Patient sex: M
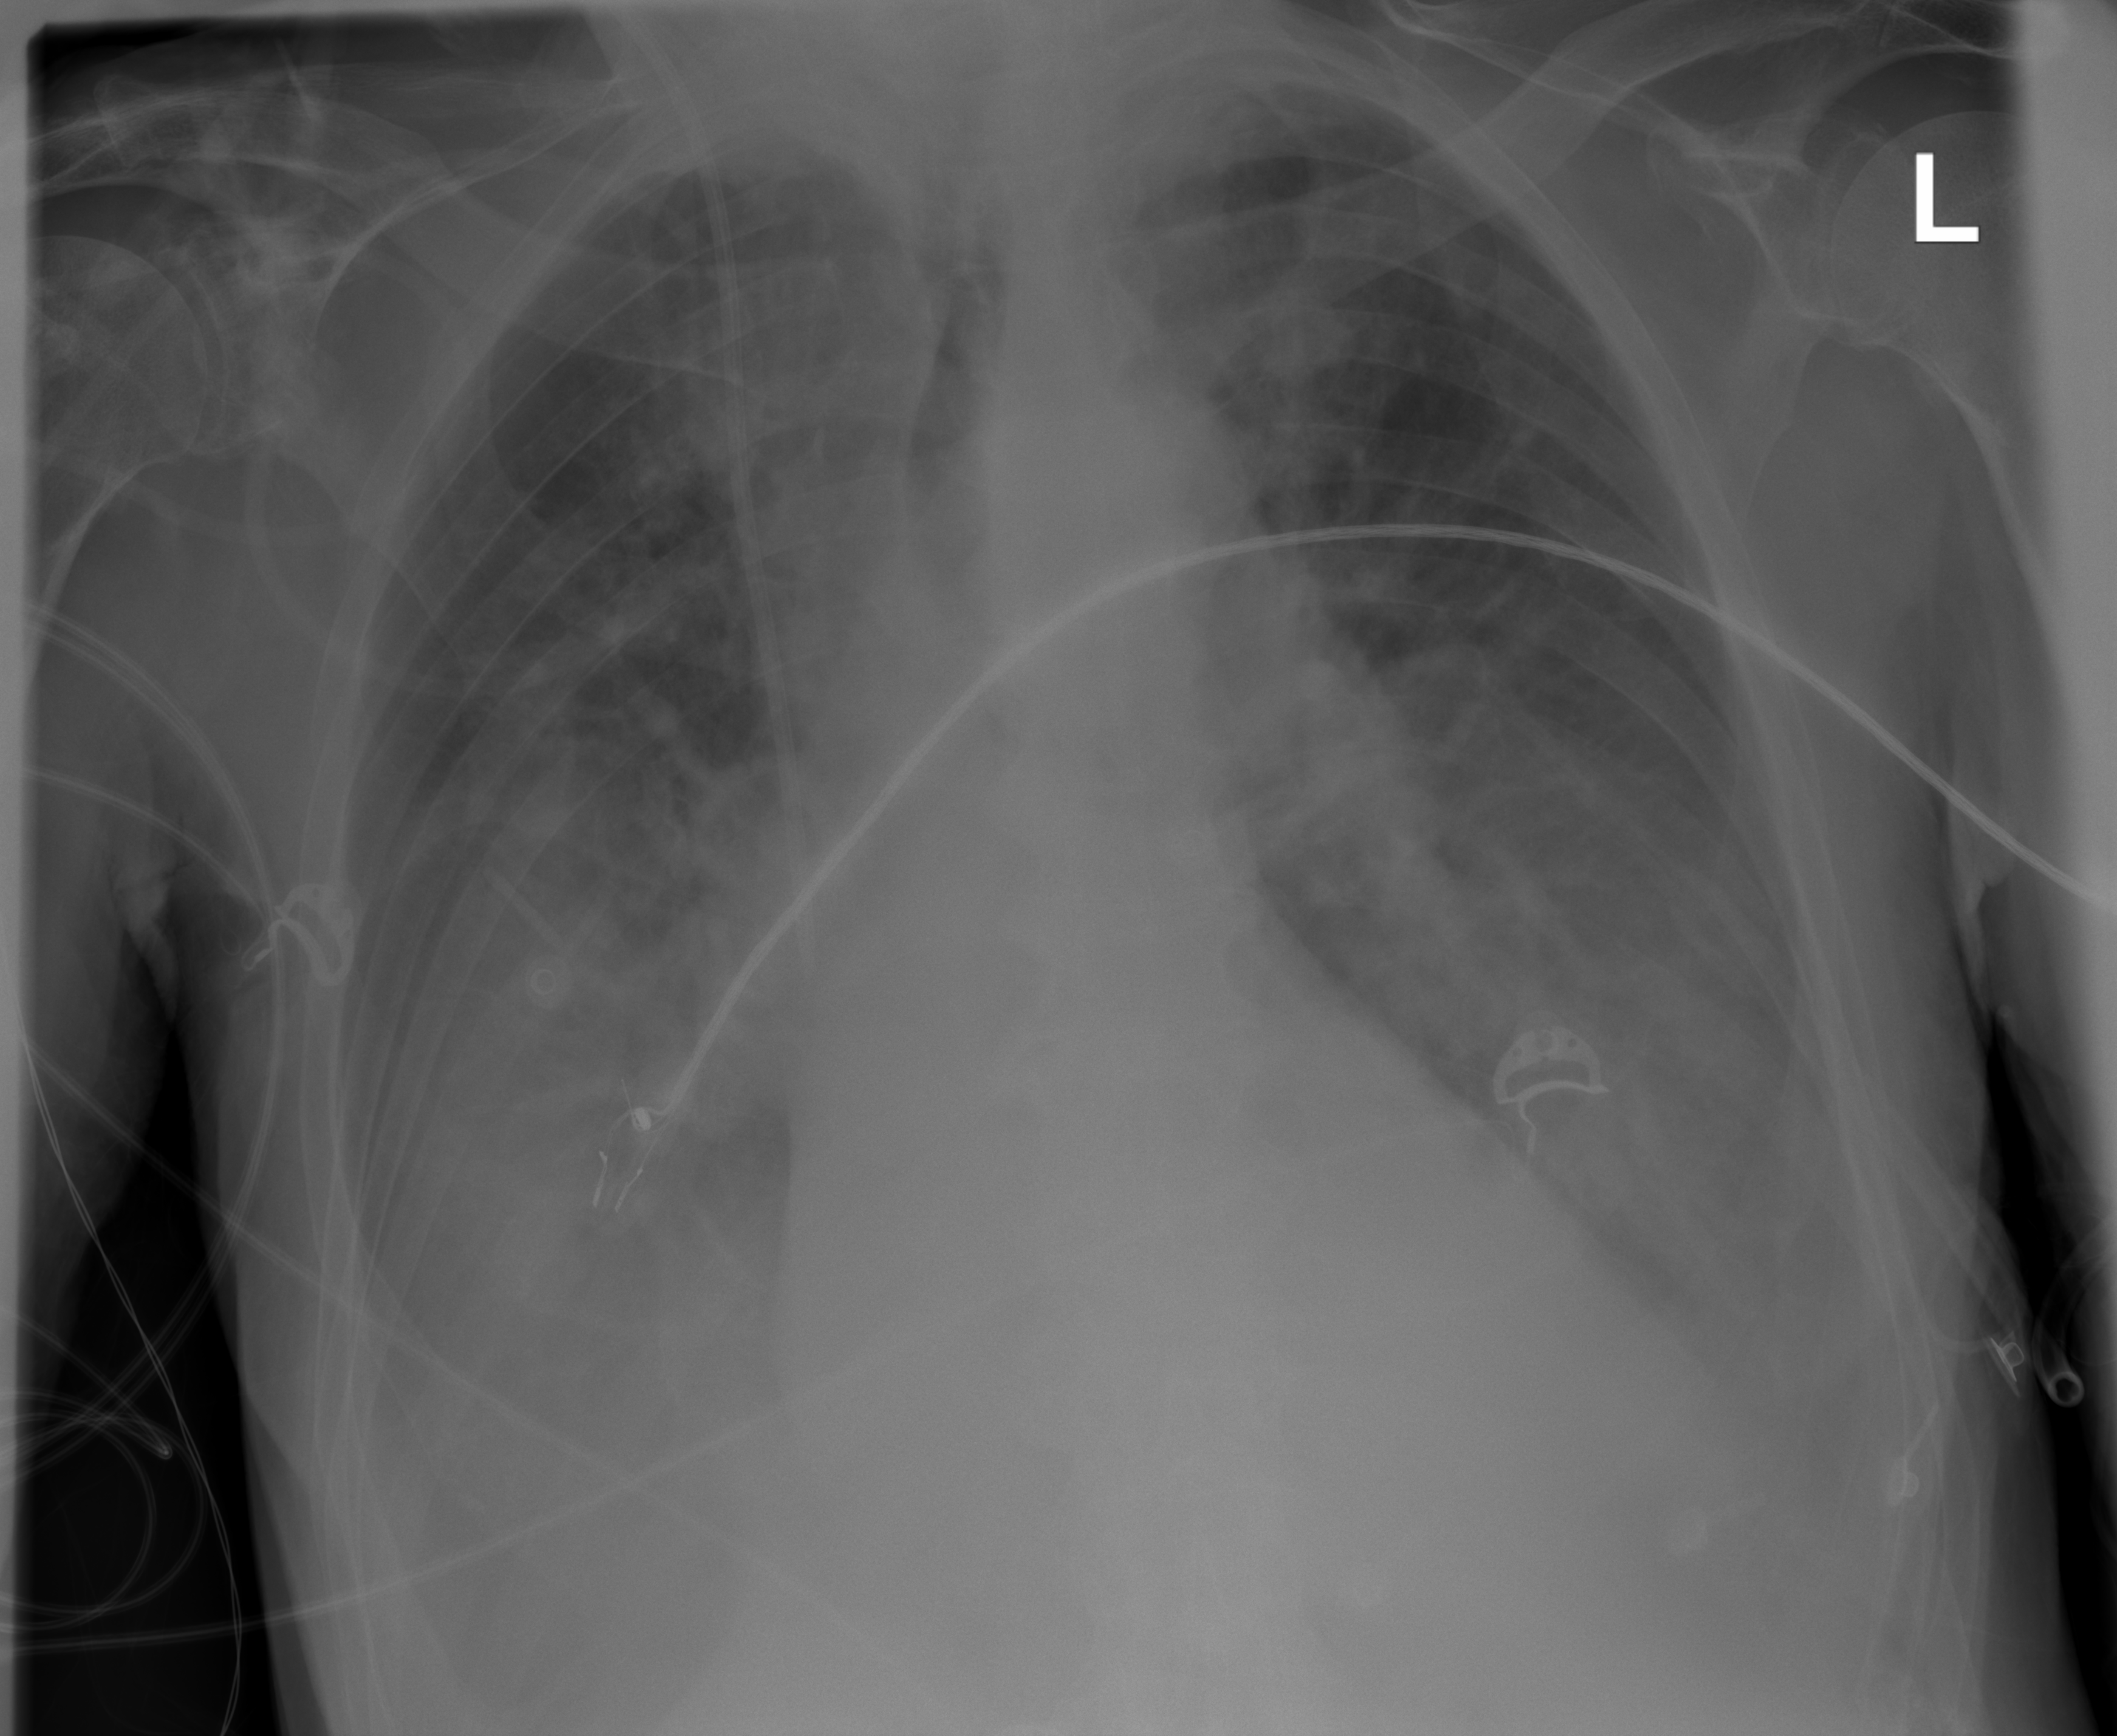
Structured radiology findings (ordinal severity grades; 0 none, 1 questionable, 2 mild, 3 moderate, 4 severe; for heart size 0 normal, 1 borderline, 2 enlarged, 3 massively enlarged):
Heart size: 2
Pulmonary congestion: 3
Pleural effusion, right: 3
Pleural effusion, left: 2
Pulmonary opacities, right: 3
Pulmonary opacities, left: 3
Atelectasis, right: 3
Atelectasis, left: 2